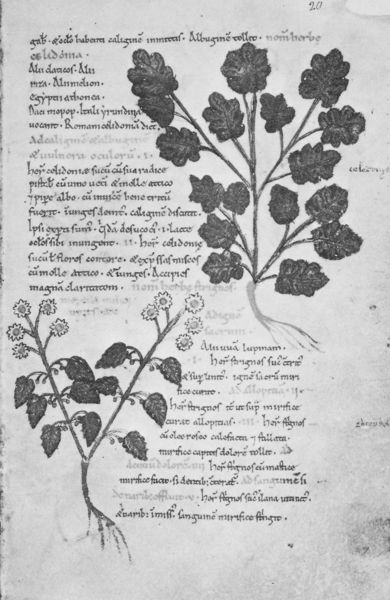
Titel: Herbar (Kräuter)
Standort: Herstellungsort: Canterbury, St. Augustine’s Abbey (EU - GB)
Institution: Oxford, Bodleian Library
Schlagwörter: blätter, blume, blumen, grau, schwarz, zeichnung, blüte, blüten, blatt, pflanze, pflanzen, schrift, studie, buch, wurzel, seite, illustration, schwarzweiß, text, stängel, wurzeln, botanik, handschrift, wissenschaft, latein, biologie, buchkunst, pflanzenkunde, wurzlen